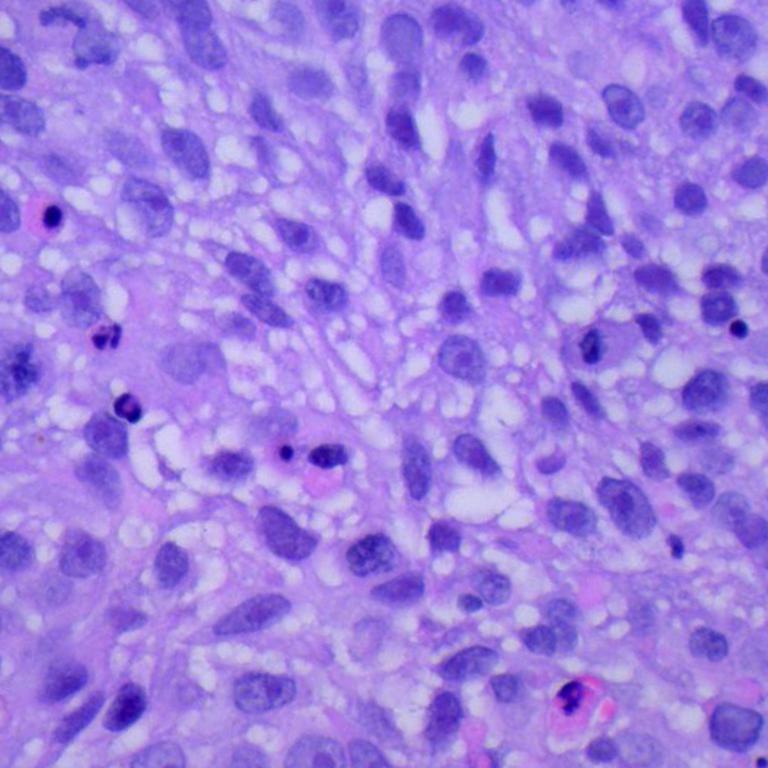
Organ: lung
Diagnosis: squamous carcinomas